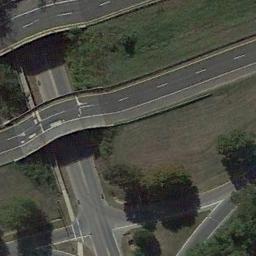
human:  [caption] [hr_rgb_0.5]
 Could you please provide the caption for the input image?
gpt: There are some trees beside the overpass .

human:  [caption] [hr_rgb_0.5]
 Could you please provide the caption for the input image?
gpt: The cross-line overpass The cross-line overpass on the lawn .

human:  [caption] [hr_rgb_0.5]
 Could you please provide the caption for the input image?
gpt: The overpass is next to the grass and some trees .

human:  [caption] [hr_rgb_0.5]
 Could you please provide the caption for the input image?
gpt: This overpass intersects the road at right angle .

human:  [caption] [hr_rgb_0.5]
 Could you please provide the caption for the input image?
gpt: There are some trees and green lawns beside the overpass .